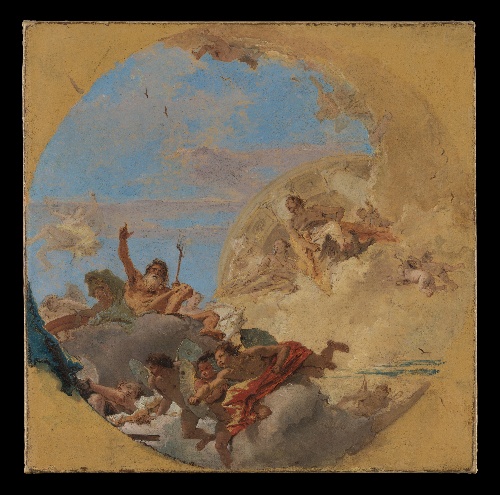
Title: Neptune and the Winds
Artist: Giovanni Battista Tiepolo
Artist bio: Italian, Venice 1696–1770 Madrid
Date: 1760s
Object type: Painting, sketch for a ceiling painting
Classification: Paintings
Medium: Oil on canvas
Dimensions: Round painted surface, 24 1/2 x 24 1/2 in. (62.2 x 62.2 cm)
Department: European Paintings
Credit line: Rogers Fund, 1937
Accession year: 1937
Repository: Metropolitan Museum of Art, New York, NY
Tags: Jupiter|Neptune|Putti|Pluto